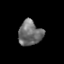
Tissue: skin
Cell type: Epithelial cells
Senescence score: 0.7678
Nuclear area (px): 570
Mean DAPI intensity: 111.275